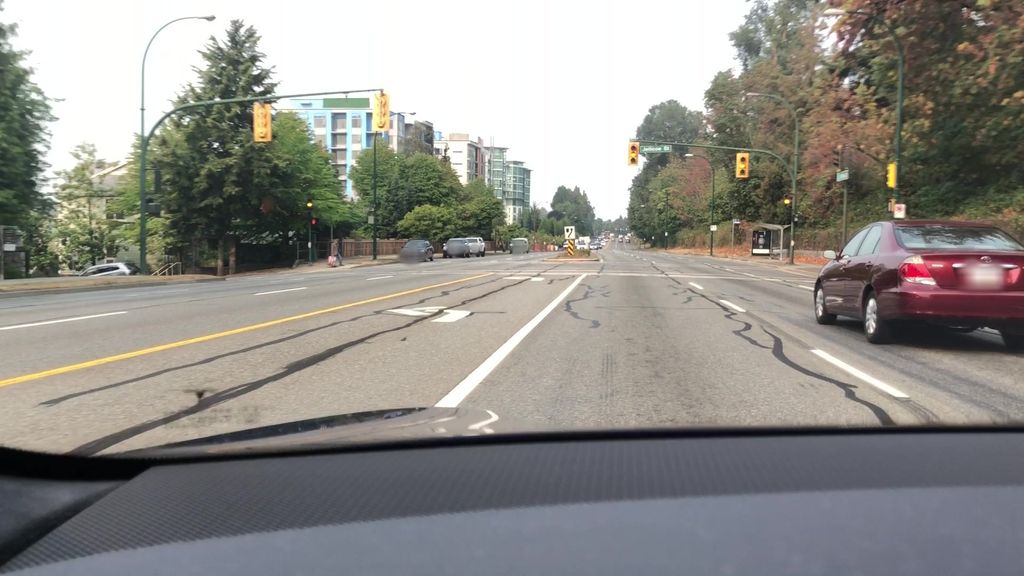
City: vancouver